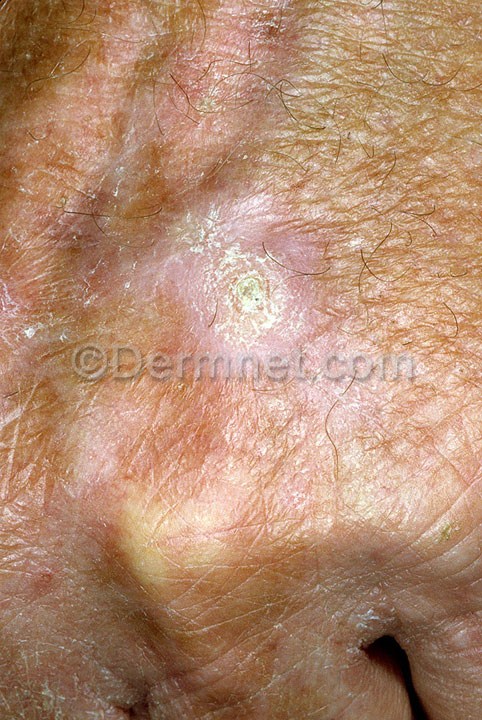
Disease: Actinic Keratosis Basal Cell Carcinoma and other Malignant Lesions